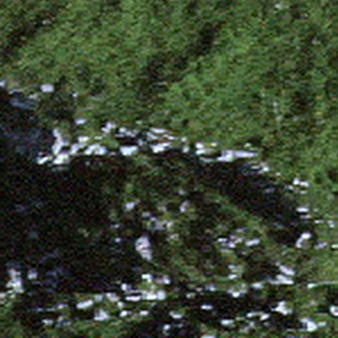
Label: other